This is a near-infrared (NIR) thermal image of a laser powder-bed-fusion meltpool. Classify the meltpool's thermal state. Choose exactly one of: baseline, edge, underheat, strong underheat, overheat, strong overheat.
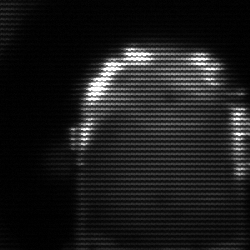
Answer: baseline